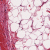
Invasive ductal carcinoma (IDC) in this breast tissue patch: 0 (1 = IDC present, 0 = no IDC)